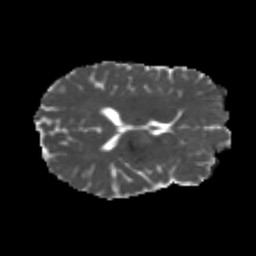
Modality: MD
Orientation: axial
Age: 20
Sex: female
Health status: healthy
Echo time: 0.074 s